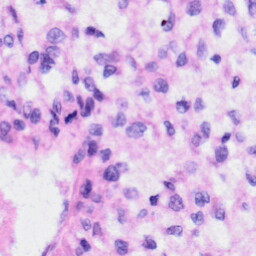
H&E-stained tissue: Liver